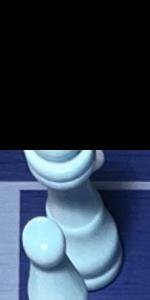
Label: King_White